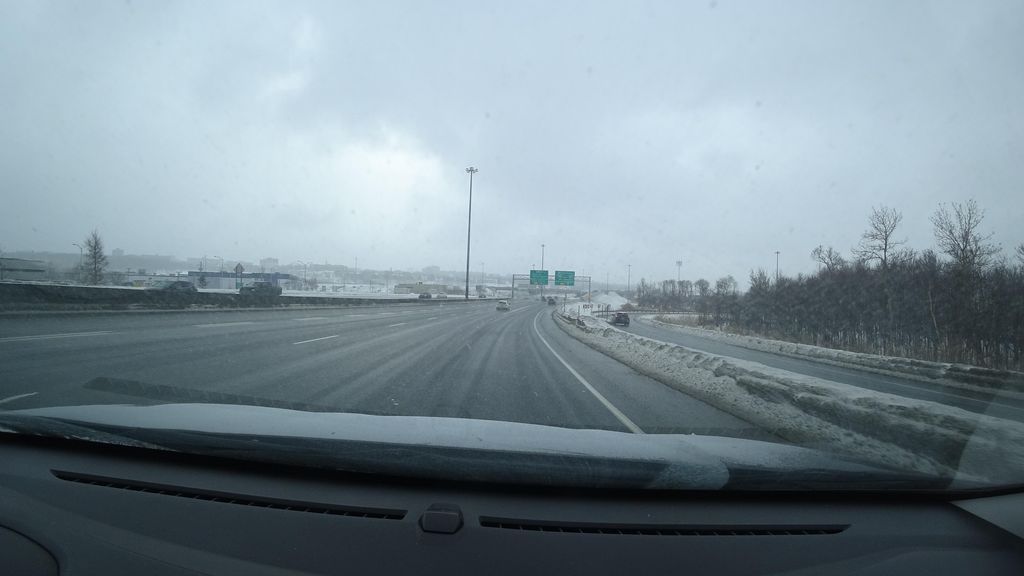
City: quebec_city